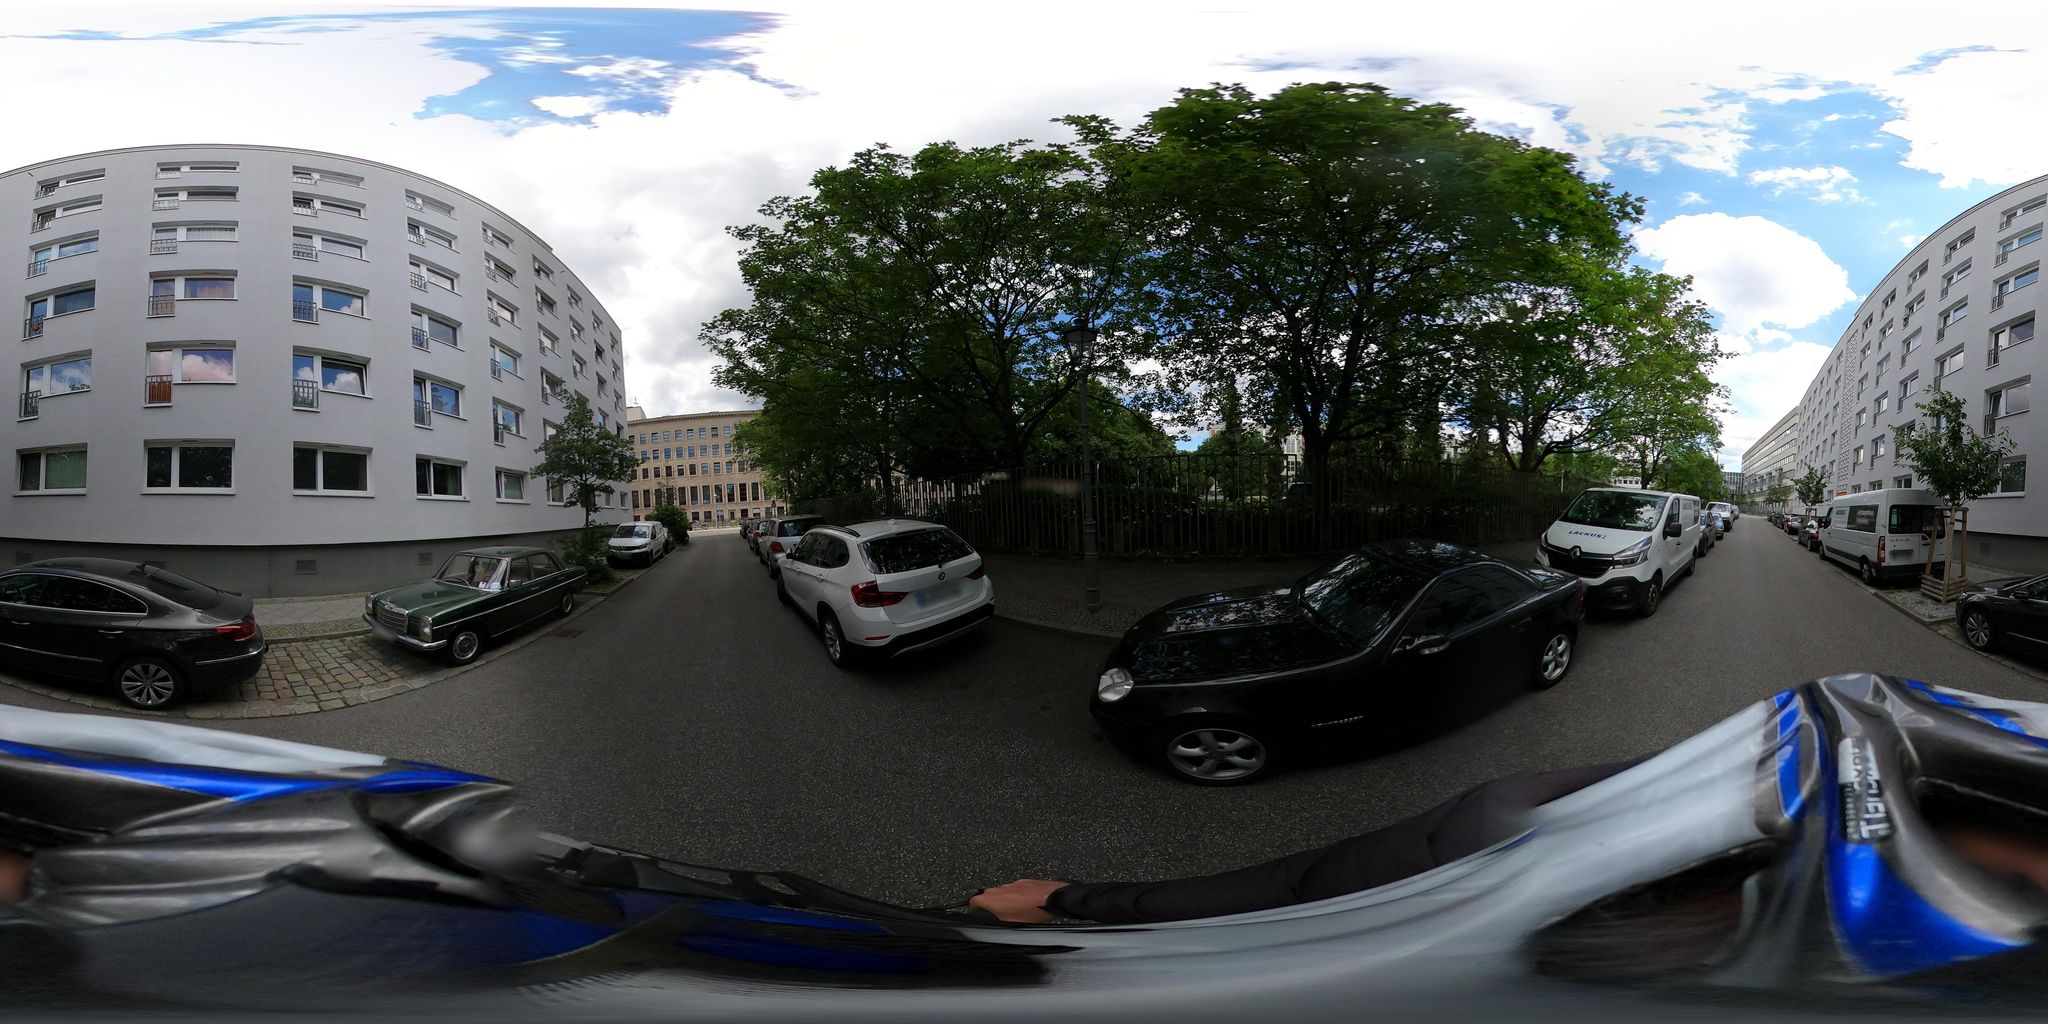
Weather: clear
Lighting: day
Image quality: slightly poor
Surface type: cycling surface
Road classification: residential
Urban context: urban centre
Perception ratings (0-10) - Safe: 3.28, Lively: 7.35, Beautiful: 9.16, Boring: 2.14, Depressing: 2.01, Wealthy: 8.16